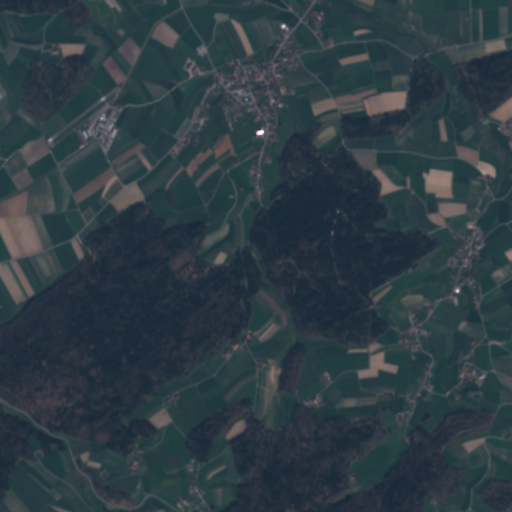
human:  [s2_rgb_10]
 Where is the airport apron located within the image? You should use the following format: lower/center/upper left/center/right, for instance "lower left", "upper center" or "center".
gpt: The airport apron is located in the upper left of the image.
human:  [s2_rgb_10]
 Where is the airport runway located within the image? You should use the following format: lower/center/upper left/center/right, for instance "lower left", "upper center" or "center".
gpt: The airport runway is located in the upper left of the image.
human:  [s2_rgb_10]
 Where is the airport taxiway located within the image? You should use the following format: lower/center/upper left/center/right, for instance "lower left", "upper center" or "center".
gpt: The airport taxiway is located in the upper left of the image.
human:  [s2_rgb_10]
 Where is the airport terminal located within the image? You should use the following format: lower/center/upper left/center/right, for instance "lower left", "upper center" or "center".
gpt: The airport terminal is located in the upper left of the image.
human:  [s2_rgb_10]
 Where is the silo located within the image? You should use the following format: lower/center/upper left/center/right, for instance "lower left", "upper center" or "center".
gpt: The silo is located in the lower right of the image.
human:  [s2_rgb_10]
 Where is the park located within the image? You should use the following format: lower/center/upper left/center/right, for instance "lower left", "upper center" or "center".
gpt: There is no park in the image.